一年级 · 组合几何学
找出和其它图形不是一类的, 圈出来。

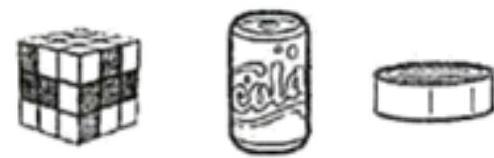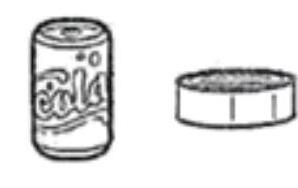
答案: 解：